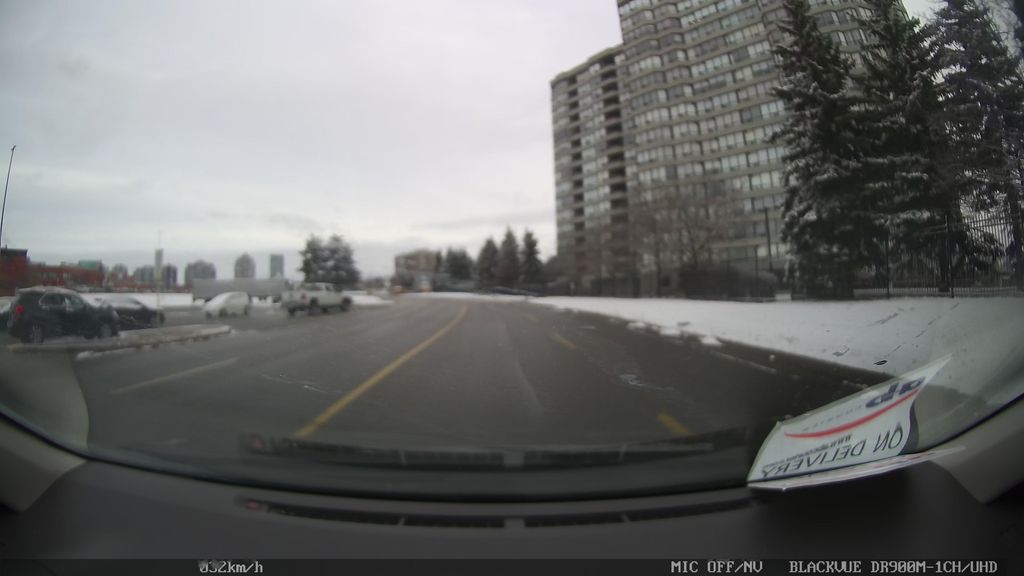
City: toronto